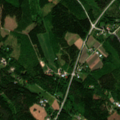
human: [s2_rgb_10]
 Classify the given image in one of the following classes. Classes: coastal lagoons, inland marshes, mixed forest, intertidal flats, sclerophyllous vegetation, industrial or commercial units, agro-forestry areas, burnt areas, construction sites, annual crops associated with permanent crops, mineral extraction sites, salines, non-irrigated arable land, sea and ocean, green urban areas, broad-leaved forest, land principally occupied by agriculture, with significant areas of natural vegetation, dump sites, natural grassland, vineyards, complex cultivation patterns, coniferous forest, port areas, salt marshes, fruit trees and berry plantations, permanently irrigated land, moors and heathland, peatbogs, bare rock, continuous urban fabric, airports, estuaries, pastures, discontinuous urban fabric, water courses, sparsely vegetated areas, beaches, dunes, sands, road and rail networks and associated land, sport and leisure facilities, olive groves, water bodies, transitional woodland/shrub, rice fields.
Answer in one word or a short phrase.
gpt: broad-leaved forest, mixed forest